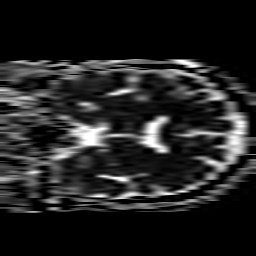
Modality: ADC
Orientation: coronal
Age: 49
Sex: male
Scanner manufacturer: philips
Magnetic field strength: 1.5 T
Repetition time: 4.794 s
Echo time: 0.07764 s